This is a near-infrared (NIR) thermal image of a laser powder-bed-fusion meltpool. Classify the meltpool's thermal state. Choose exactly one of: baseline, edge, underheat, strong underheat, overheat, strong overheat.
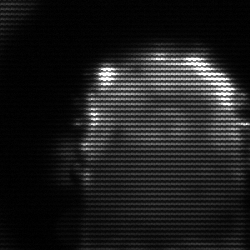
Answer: baseline